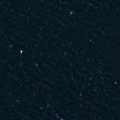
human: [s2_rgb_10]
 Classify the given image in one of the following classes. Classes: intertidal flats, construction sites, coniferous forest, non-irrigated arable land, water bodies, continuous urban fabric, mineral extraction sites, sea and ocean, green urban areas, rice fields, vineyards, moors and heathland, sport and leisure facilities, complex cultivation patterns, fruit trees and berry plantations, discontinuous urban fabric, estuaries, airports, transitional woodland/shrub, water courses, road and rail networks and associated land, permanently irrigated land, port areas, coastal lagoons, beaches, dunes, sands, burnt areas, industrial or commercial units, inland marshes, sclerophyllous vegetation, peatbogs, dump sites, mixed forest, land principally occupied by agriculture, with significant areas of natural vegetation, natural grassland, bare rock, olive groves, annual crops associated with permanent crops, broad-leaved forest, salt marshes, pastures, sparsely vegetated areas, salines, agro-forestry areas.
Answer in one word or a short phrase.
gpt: sea and ocean